Question: I am working on creating a custom ImageView which will crop my image into a hexagon shape and add a border. I was wondering if my approach is correct or if I am doing this the wrong way. There are a bunch of custom libraries out there that already do this but none of them out of the box have the shape I am looking for. That being said, this is more a question about the best practice.

You can see the full class in this <URL>, but the main question is that is this the best approach. It feels wrong to me, partly because of some of the magic numbers which means it could be messed up on some devices.
Here is the meat of the code:
I was looking at some iOS code and they are able to apply an actual image as a mask to achieve this result. Is there anyway on Android to do something like that?
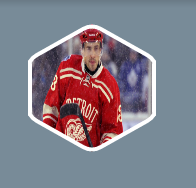
Answer: I was looking for the best approach for a long time. Your solution is pretty heavy and doesn't work well with animations. The clipPath approach doesn't use antialiasing and doesn't work with hardware acceleration on certain versions of Android (4.0 and 4.1?). Seems like the best approach (animation friendly, antialiased, pretty clean and hardware accelerated) is to use Canvas layers:
'''
Paint paint = new Paint(Paint.ANTI_ALIAS_FLAG | Paint.FILTER_BITMAP_FLAG);
private static PorterDuffXfermode pdMode = new PorterDuffXfermode(PorterDuff.Mode.CLEAR);
@Override
public void draw(Canvas canvas) {
int saveCount = canvas.saveLayer(0, 0, getWidth(), getHeight(),
null, Canvas.ALL_SAVE_FLAG);
super.draw(canvas);
paint.setXfermode(pdMode);
canvas.drawBitmap(maskBitmap, 0, 0, paint);
canvas.restoreToCount(saveCount);
paint.setXfermode(null);
}
'''
You can use any kind of mask including custom shapes and bitmaps. <URL> uses such approach to round corners of widgets on the fly.